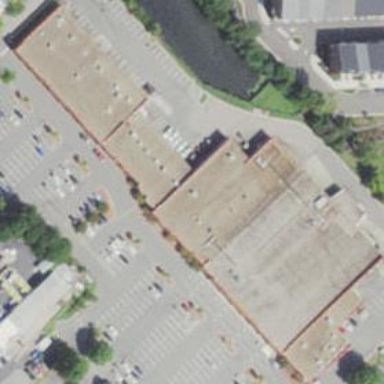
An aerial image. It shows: Retail building.